Question: I have two buttons Which is menioned in image

I have set the styles on it like
'''
<Window.Resources>
<Style x:Key="LinkButton" TargetType="Button">
<Setter Property="Foreground" Value="Blue" />
<Setter Property="Cursor" Value="Hand" />
<Style.Triggers>
<DataTrigger Binding="{Binding IsSelected, RelativeSource={RelativeSource AncestorType=DataGridRow}}"
Value="True">
<Setter Property="TextElement.Foreground" Value="White"/>
</DataTrigger>
<EventTrigger RoutedEvent="Click">
<BeginStoryboard>
<Storyboard RepeatBehavior="100">
<DoubleAnimation Storyboard.TargetProperty="Opacity" From="0.2" To="0.2" ></DoubleAnimation>
</Storyboard>
</BeginStoryboard>
</EventTrigger>
</Style.Triggers>
</Style>
</Window.Resources>
<Grid>
<Button Height="50" Width="52" Content="123" Style="{DynamicResource LinkButton}" Margin="64,42,401,227"/>
<Button Height="50" Width="52" Content="456" Style="{DynamicResource LinkButton}" Margin="137,42,328,227"/>
</Grid>
'''
the prob is when I click on first button 123 button the Opacity is set 0.2 which is good but I want when I click on 456 then 123 become normal and Opacity of 456 become a 0.2 how can I achive this.
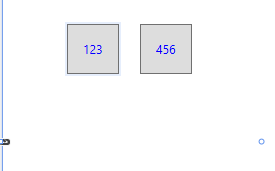
Answer: Sounds like you want the opacity to change only when the button has the focus. In this case you do not want to use an based on the Click event. Instead you want to use something like...
'''
<Trigger Property="IsFocused" Value="True">
<Setter Property="Visibility"
TargetName="border"
Value="Collapsed"/>
</Trigger>
'''